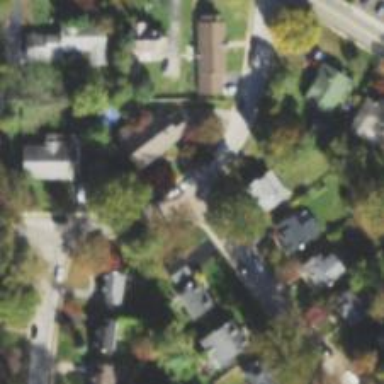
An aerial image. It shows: Residential road.